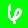
Digit: 6